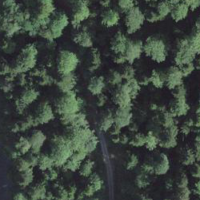
EUNIS habitat code: 44
Species observed at this site:
Pieris rapae
Argynnis paphia